Question: I'm trying to position two '<div>' elements so that that their left sides line up, like the top navigation bar and sidebar in this photo:

Normally, I would use a parent '<div>' to help with this. The problem is that I plan on using a PHP 'include()' for the header and sidebar, to save copying and pasting across the site. This means that the '<div>' tag has to be left open at the end of the 'include()', to leave room for the content on the right. This seems like horrible practice, and I might forget to add '</div>' at the end of the page.
Is there a way to align the blocks without enclosing them in a parent container?
EDIT: Here's what I have so far.
'''
<!-- Common code. Designed to be include()'d into each page. -->
<div id = "Header">
<a href = "/"><img id = "Logo" src = "Foo.jpg"></a>
<!-- #Logo is centered in CSS. -->
<ul id = "TopNav">
<li><a href = "/">Home</a></li>
<li><a href = "Browse">Home</a></li>
</ul>
<!-- #TopNav is also centered in CSS. There are also
some fancy link effects, but those are irrelevant. -->
</div>
<div id = "Sidebar">
<!-- Contains stuff like advertisements and a
table of contents. -->
</div>
<!-- No CSS effects are currently applied to the sidebar, meaning it's on the
far left of the page. I'm trying to line it up with #TopNav, which is
closer to the center.
<!-- The content section to the right of the sidebar is not included
in this file. That's defined on a page-by-page basis. Whatever that
content is, it should fall to the right of the sidebar. It'd be nice
if the left side of the content never fell past the right side of the
sidebar, though not an absolute necessity. -->
'''
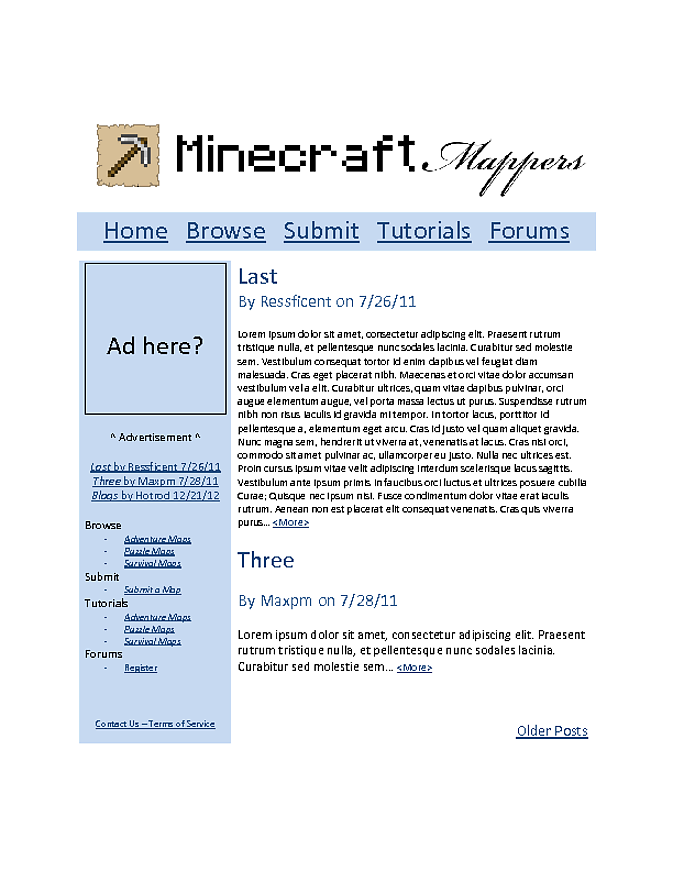
Answer: You can still align the two 'div''s using a parent container. There is no need to worry about leaving 'div' tags open. Just write your html/php like this:
'''
<div id="parent">
<?php include 'header_sidebar.php'; ?>
<div id="content">
</div>
</div>
'''